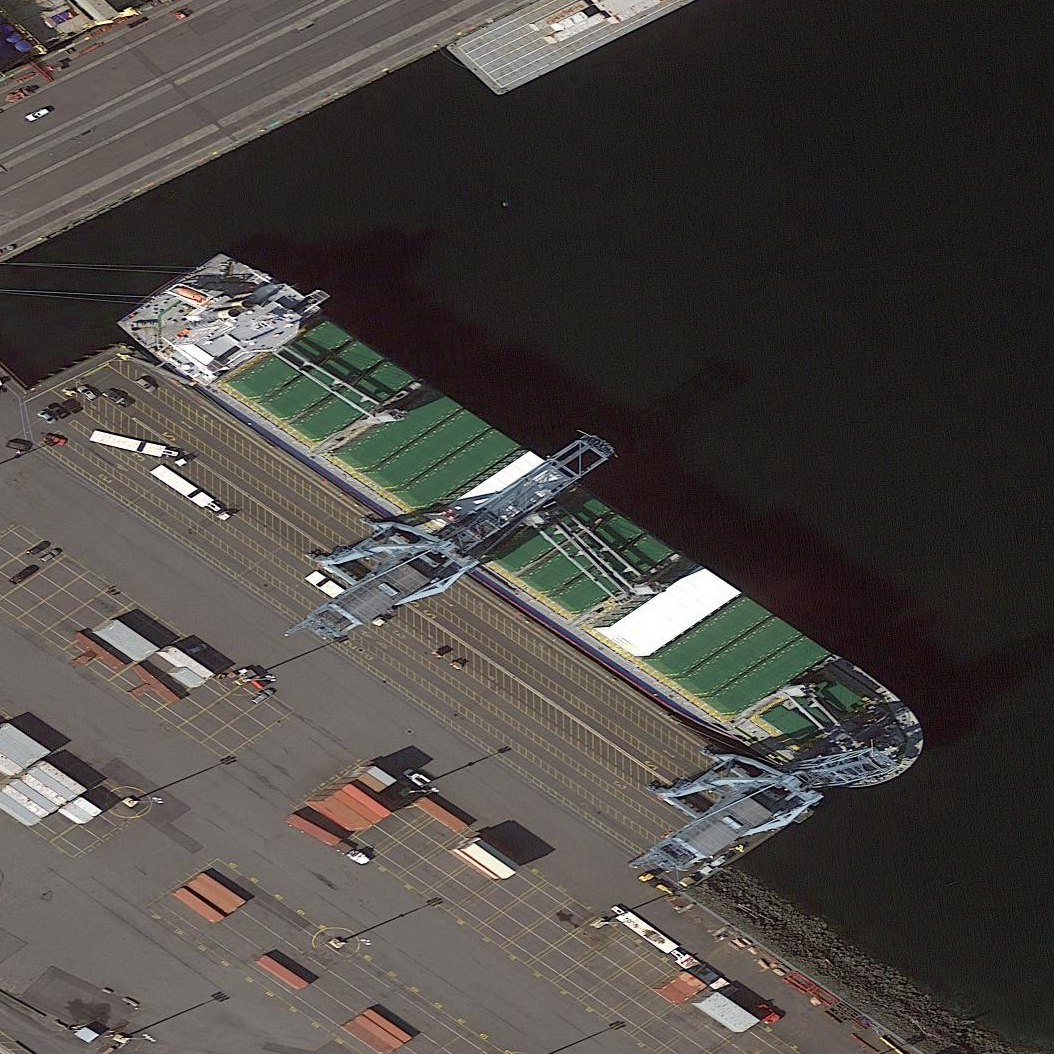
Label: civil